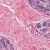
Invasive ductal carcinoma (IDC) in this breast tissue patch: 0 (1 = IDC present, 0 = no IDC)